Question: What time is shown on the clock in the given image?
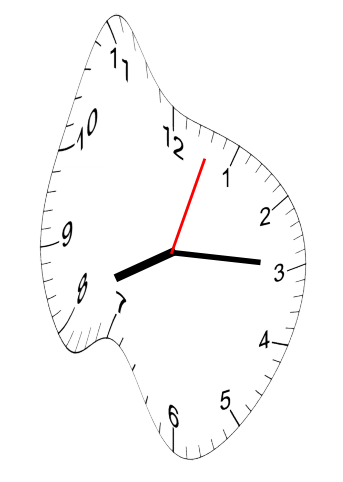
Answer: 08:15:03